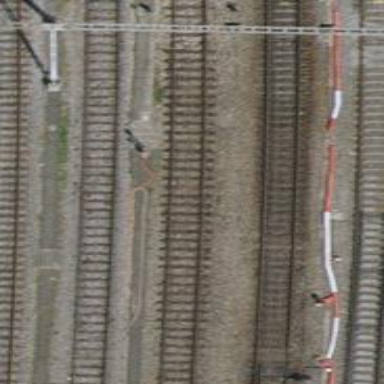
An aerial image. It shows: Railway siding with one electrified track and contact line.